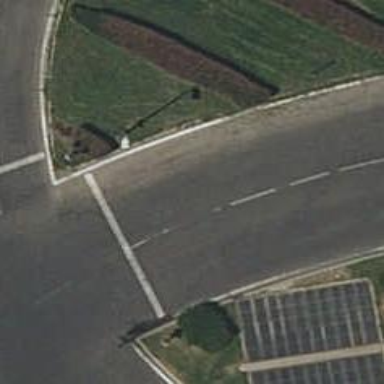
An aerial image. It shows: Road with traffic signals.